Question: when i use setValues() function on handleInputChange i get this error:

code:
'''
import React, { useState, useEffect } from "react";
const useForm = (initialFieldValues) => {
const { values, setValues } = useState(initialFieldValues);
const handleInputChange = (e) => {
const { name, value } = e.target;
const fieldValue = { [name]: value };
this.setValues({
...values,
...fieldValue,
});
};
return {
values,
setValues,
handleInputChange,
};
};
export default useForm;
'''
how can i solve this error ?
any response will be appreciated
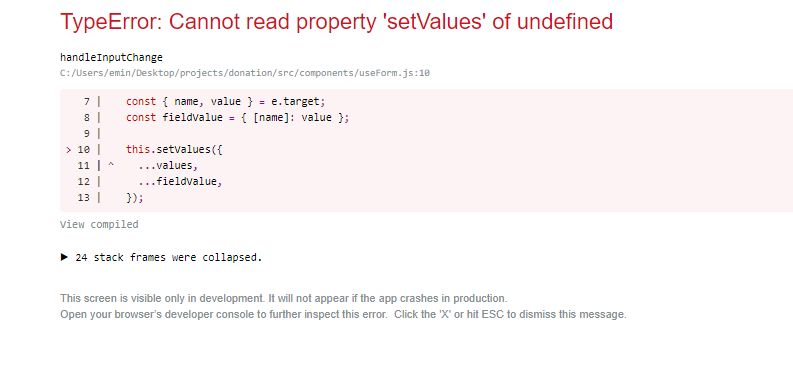
Answer: '''
import React, { useState, useEffect } from "react";
const useForm = (initialFieldValues) => {
const [ values, setValues ] = useState(initialFieldValues);
const handleInputChange = (e) => {
const { name, value } = e.target;
const fieldValue = { [name]: value };
setValues({
...values,
...fieldValue,
});
};
return {
values,
setValues,
handleInputChange,
};
};
export default useForm;
'''